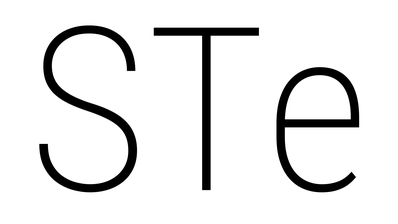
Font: Roboto_Condensed_ExtraLight